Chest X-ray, PA view. Patient: 36 years old, sex F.
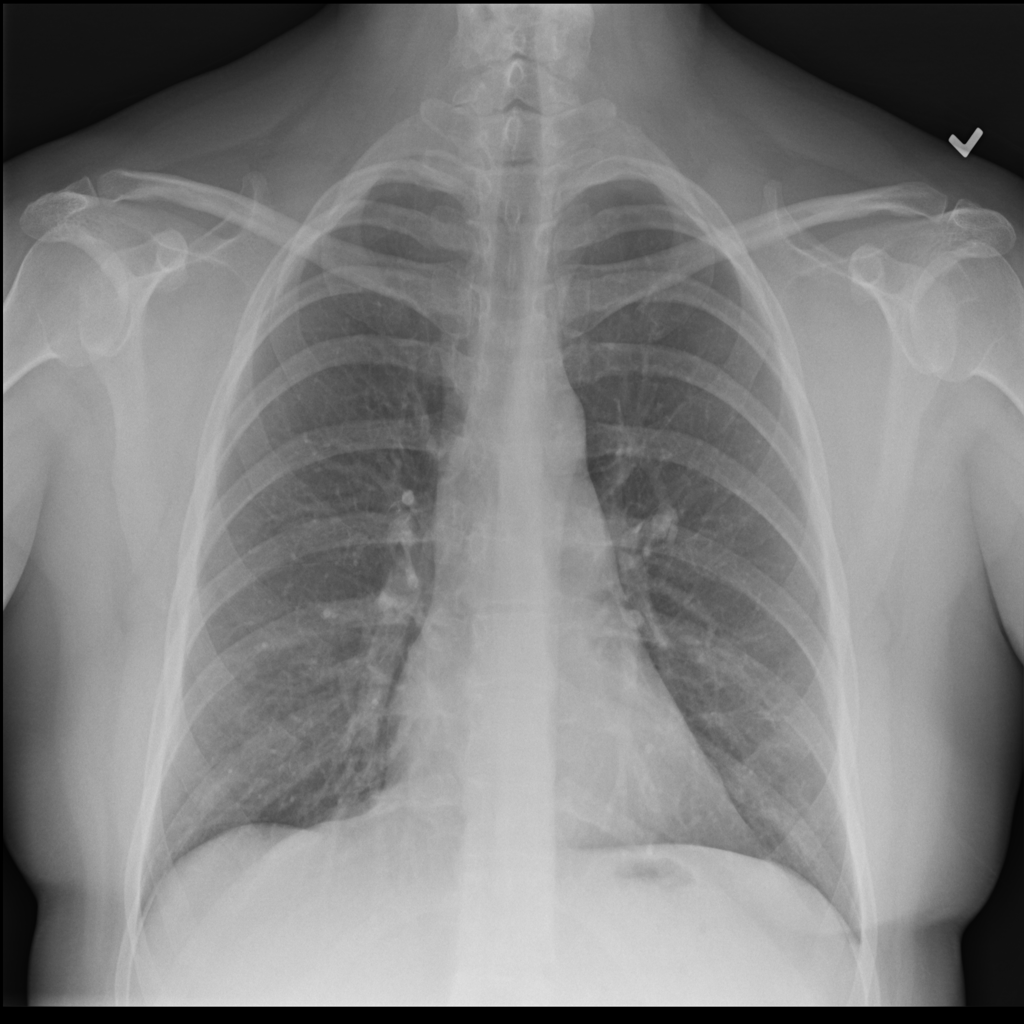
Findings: No Finding